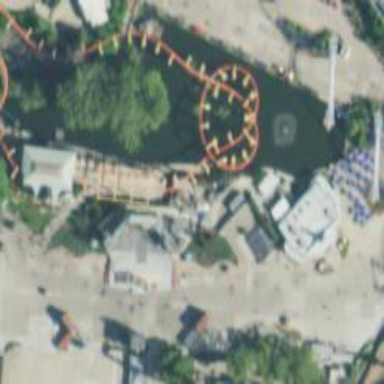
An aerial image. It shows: Thrilling roller coaster attraction.